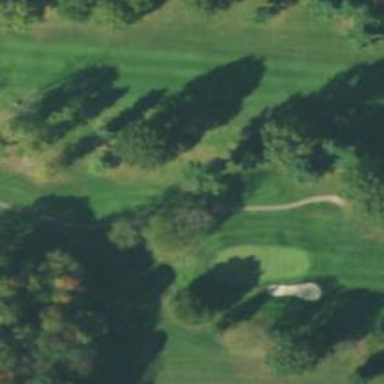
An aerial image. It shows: Path used for both walking and golf.